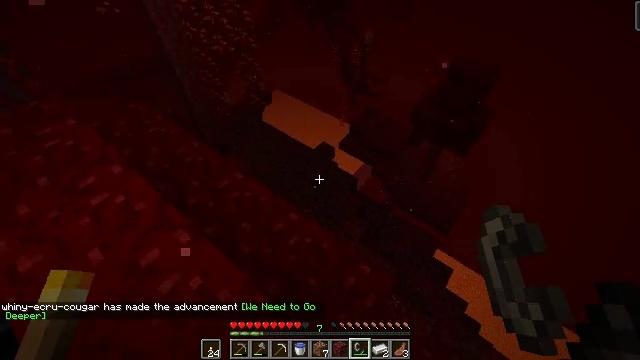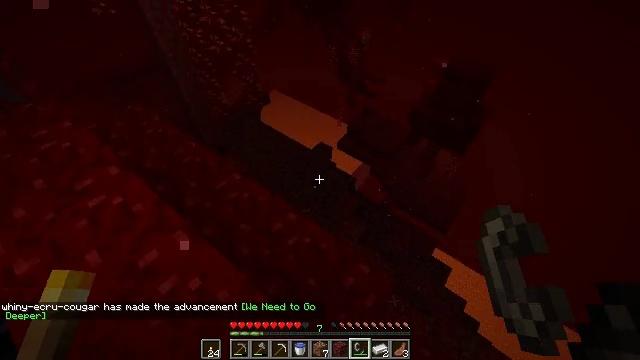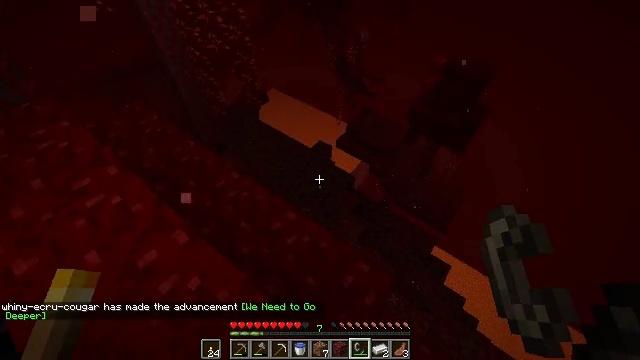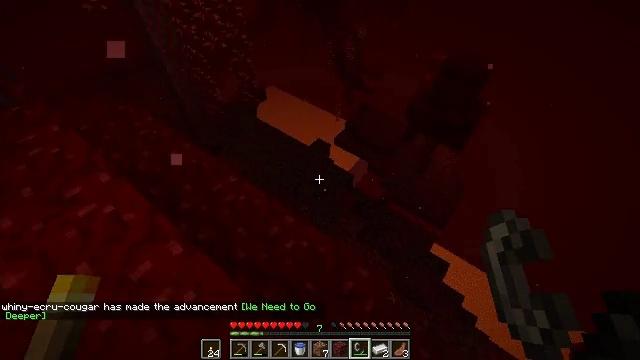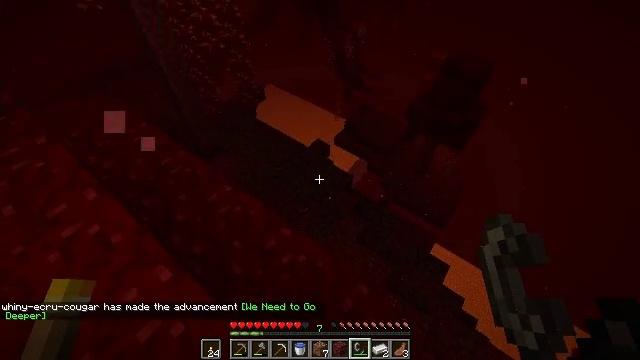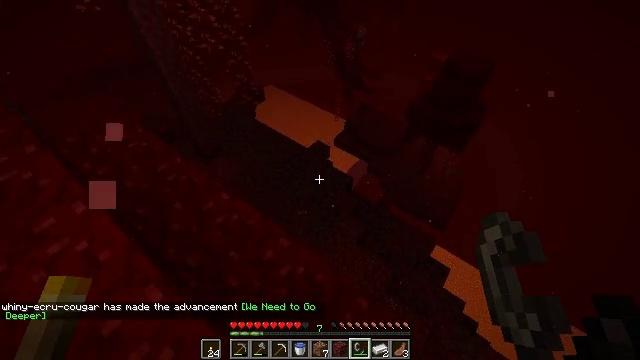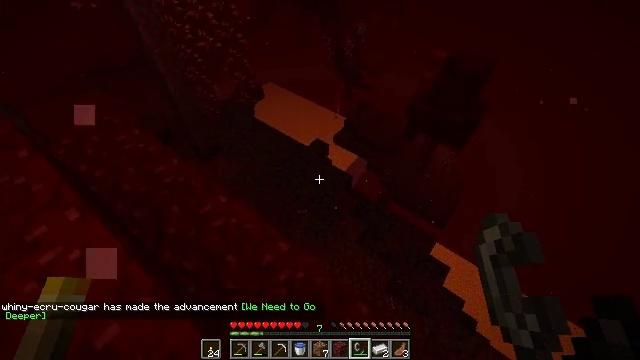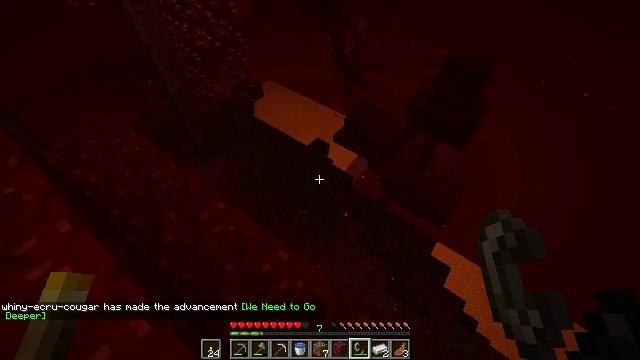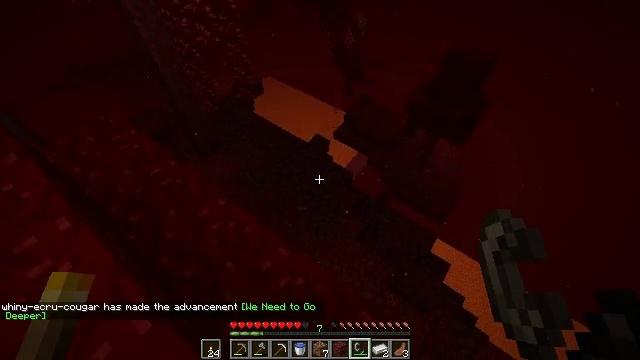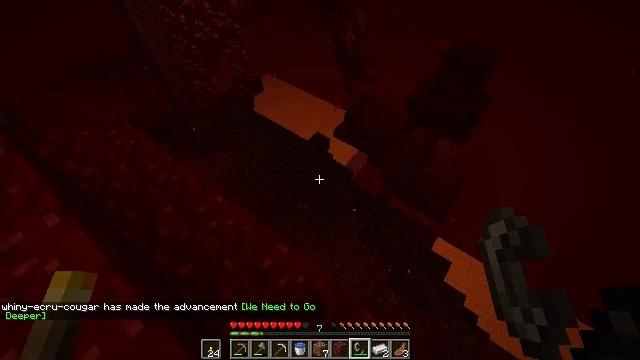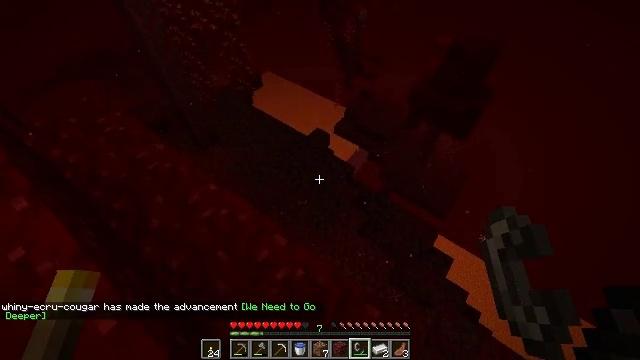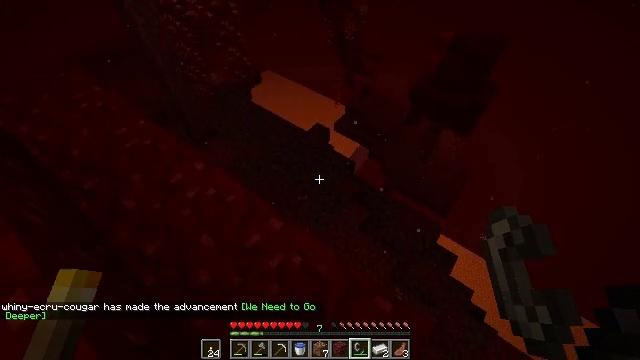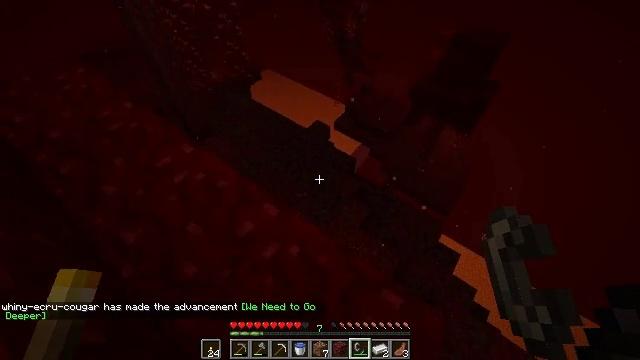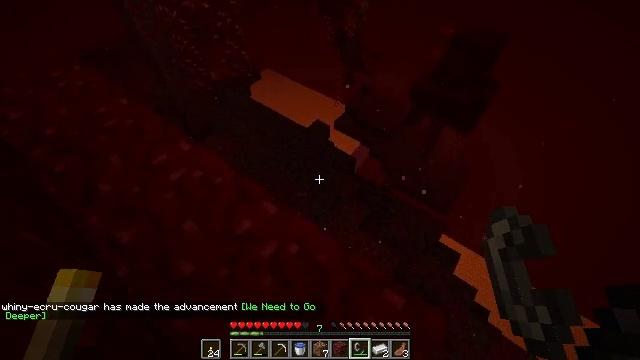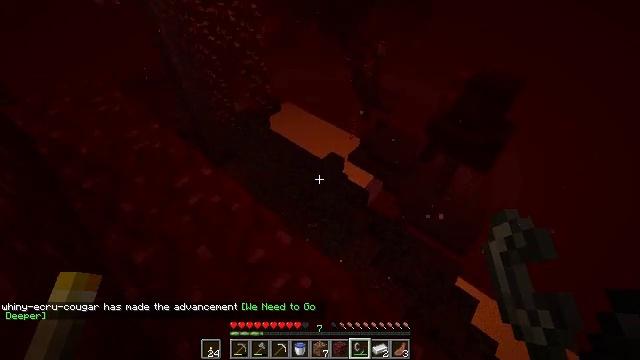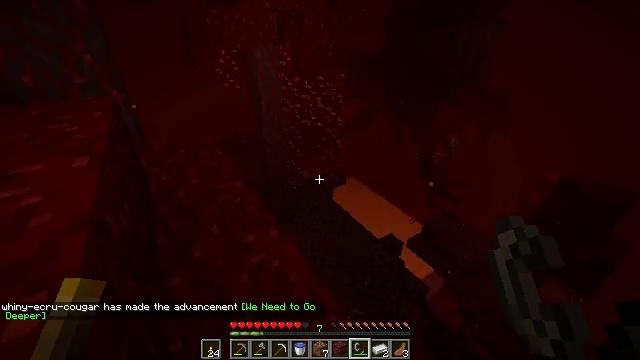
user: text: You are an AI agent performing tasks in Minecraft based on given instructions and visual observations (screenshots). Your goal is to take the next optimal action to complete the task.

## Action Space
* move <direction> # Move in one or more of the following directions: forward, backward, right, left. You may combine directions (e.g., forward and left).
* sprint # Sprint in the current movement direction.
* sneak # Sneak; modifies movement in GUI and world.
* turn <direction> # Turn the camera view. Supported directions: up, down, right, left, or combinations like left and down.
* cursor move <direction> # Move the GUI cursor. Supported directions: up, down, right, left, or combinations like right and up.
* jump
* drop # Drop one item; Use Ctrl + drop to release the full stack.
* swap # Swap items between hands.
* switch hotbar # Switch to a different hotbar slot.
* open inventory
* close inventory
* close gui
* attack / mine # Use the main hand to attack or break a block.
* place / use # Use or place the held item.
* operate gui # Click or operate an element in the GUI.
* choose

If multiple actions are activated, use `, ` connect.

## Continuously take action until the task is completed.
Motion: motion action
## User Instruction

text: Gather crimson stem from a crimson forest.
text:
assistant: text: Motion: no_op
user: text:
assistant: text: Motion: no_op
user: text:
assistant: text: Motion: move forward
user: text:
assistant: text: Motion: move forward
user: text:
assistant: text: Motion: move forward
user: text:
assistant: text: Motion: no_op
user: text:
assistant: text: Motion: no_op
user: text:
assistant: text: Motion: no_op
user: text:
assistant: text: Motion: no_op
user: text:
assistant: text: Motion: no_op
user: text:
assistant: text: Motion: no_op
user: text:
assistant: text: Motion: no_op
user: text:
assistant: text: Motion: no_op
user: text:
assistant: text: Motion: move left, turn left and up
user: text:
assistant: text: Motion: move left, turn left and up
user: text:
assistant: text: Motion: move left, turn left and up
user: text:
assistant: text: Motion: turn left and up
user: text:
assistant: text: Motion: turn left and up
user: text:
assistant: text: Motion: no_op
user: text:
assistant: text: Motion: no_op
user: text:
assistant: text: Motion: turn right and down
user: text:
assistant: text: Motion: turn right and down
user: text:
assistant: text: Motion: turn right and down
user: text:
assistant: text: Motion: move forward, turn right and down
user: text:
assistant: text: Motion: move forward, turn right and down
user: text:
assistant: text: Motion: move forward, turn right
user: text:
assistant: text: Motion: move forward
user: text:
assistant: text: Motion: no_op
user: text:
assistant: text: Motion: no_op
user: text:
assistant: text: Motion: no_op